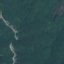
Label: Forest